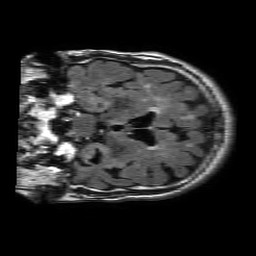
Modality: FLAIR
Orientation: coronal
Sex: female
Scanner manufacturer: philips
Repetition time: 11 s
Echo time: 0.125 s